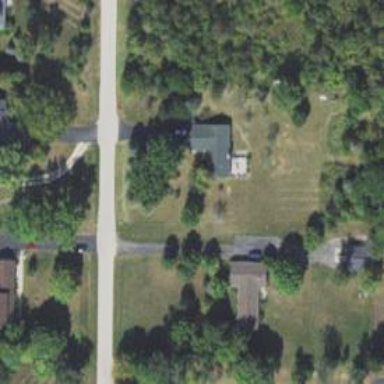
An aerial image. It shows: Driveway.